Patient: sex F, age 72
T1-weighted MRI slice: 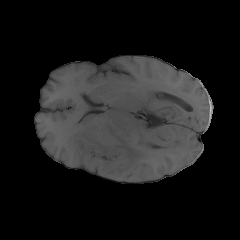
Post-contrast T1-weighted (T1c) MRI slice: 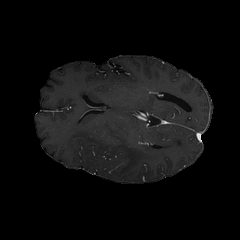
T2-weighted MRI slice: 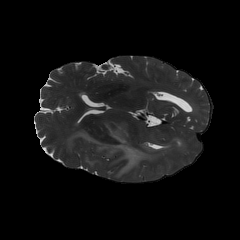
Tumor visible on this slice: yes
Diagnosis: Glioblastoma, IDH-wildtype
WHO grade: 4